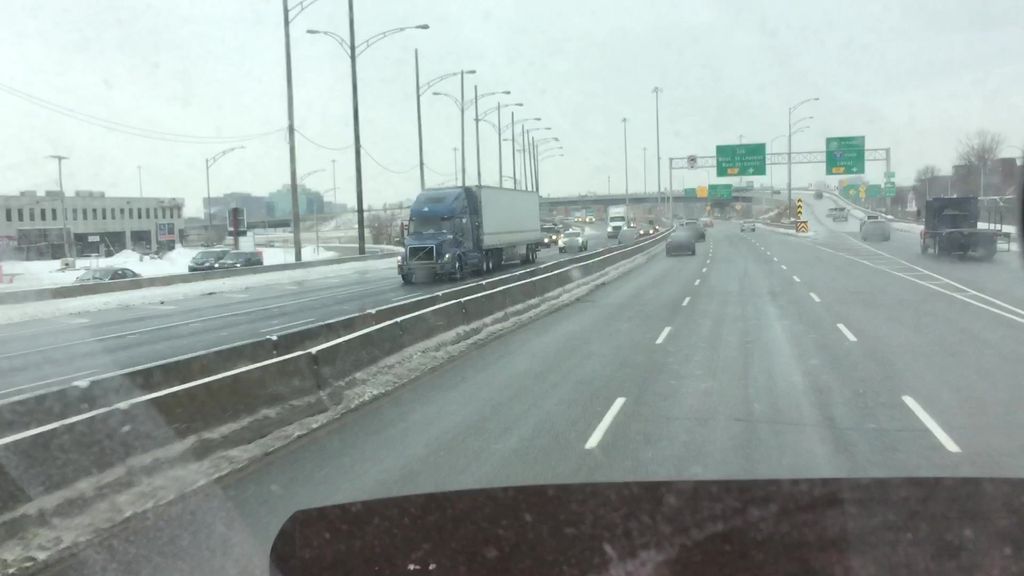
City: montreal